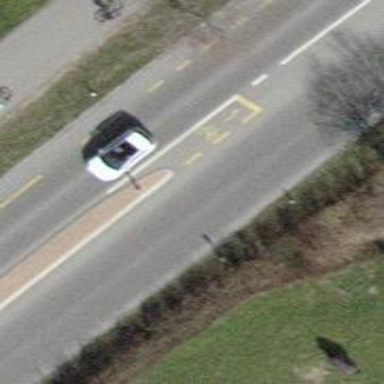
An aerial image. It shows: Asphalt cycleway.